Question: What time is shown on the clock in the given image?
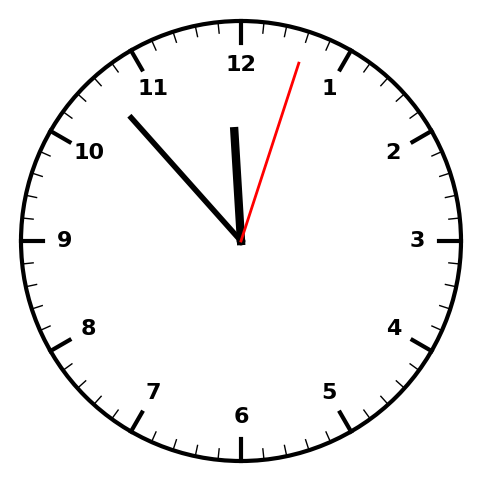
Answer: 11:53:03